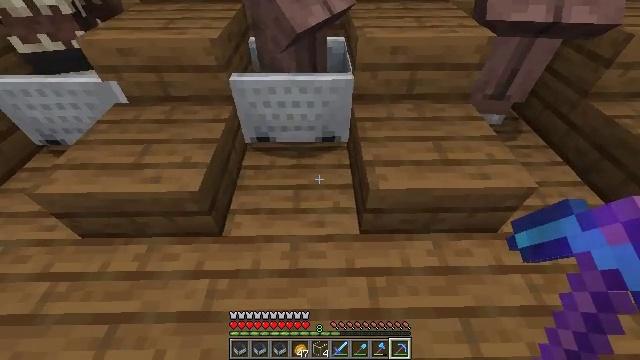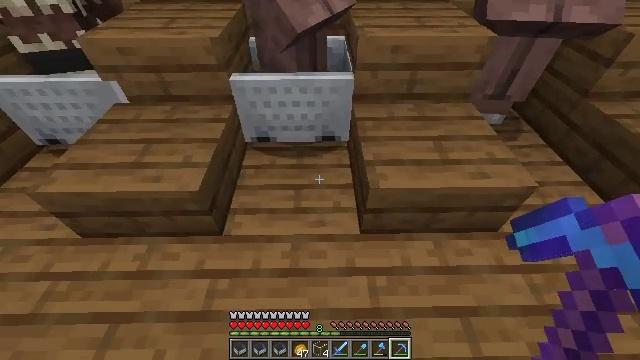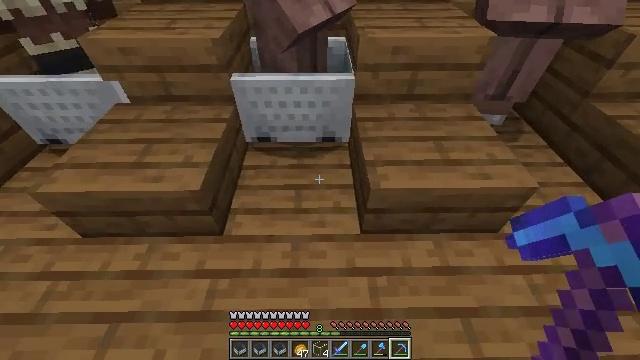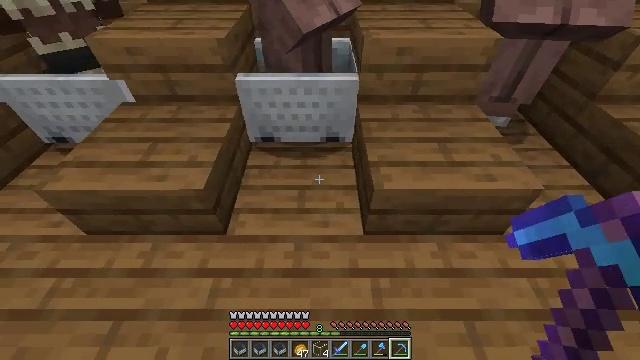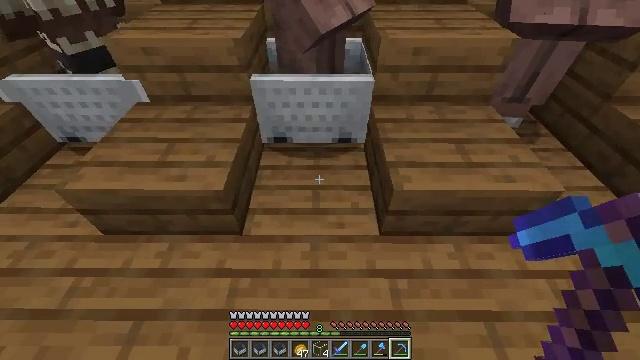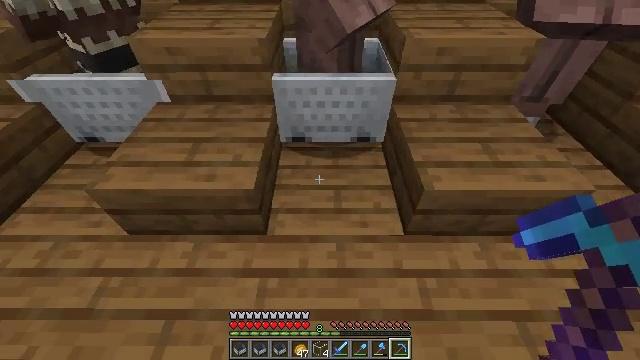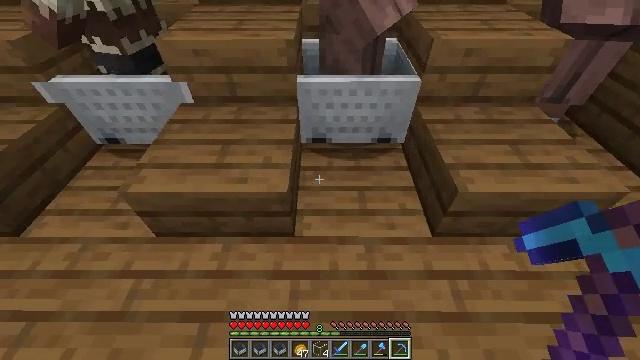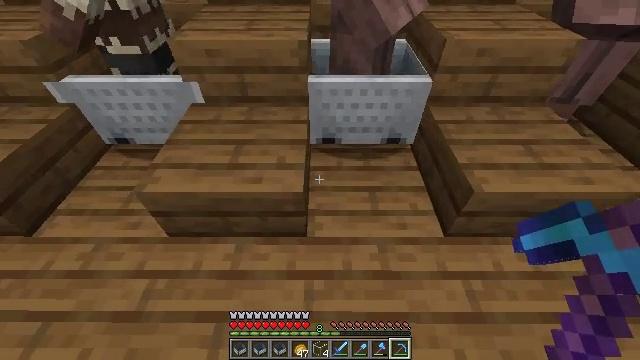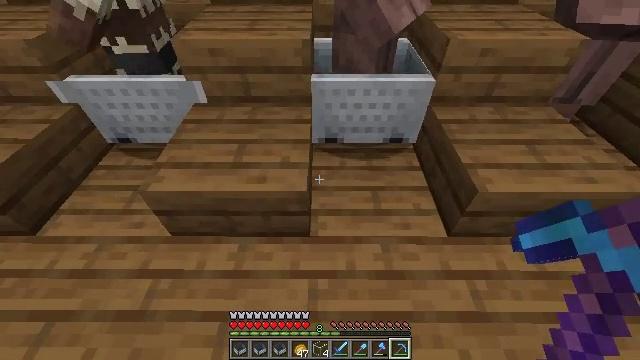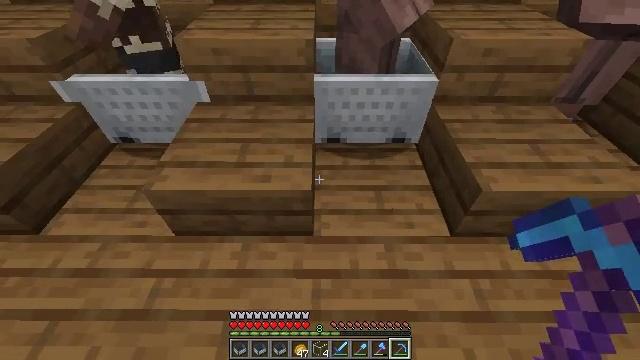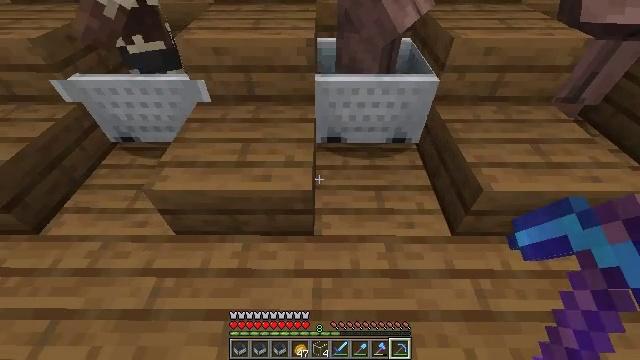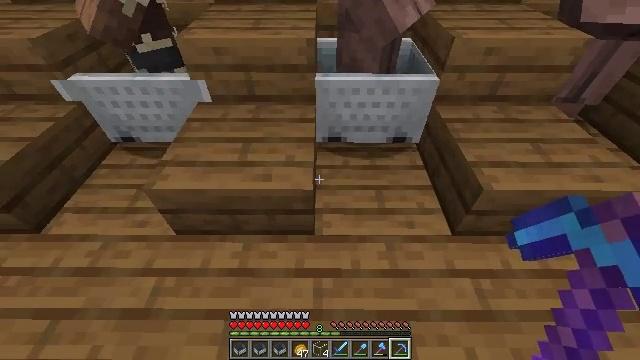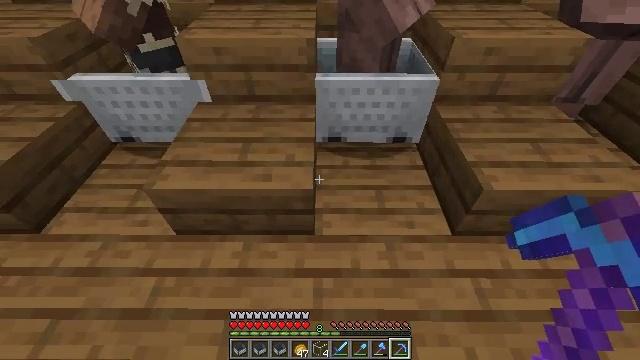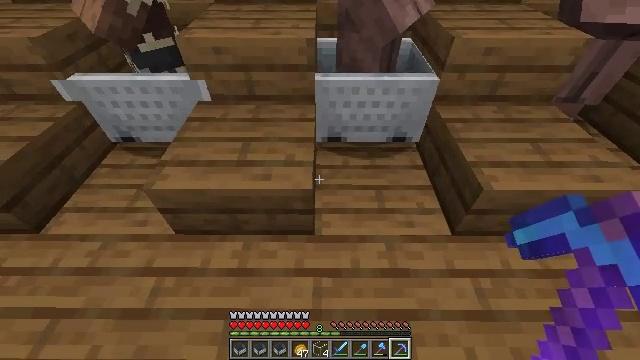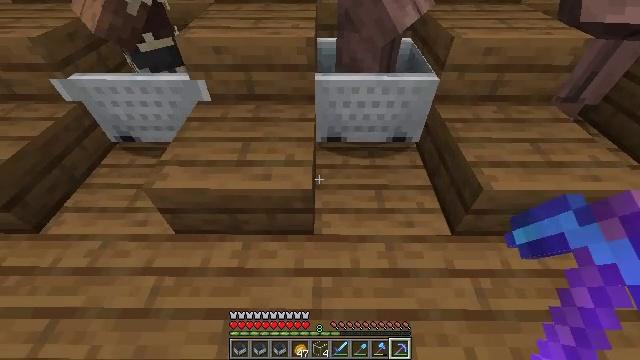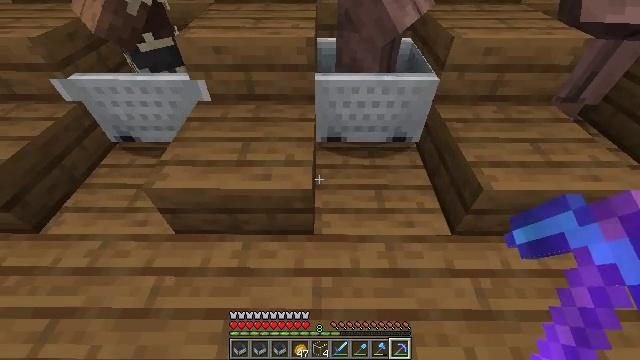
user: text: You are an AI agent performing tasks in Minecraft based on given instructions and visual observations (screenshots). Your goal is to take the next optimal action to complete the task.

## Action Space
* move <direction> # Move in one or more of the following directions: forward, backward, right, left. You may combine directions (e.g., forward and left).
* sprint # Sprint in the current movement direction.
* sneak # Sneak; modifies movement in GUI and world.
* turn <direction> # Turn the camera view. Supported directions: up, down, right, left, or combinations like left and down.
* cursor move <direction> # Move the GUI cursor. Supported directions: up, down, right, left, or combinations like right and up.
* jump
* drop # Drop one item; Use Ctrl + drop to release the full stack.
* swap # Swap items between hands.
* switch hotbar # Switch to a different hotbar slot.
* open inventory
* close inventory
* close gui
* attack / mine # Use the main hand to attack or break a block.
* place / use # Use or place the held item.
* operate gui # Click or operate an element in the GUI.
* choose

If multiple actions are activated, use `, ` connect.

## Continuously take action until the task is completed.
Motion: motion action
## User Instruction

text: Remove a spruce sign from the inventory.
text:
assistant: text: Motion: no_op
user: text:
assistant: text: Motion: no_op
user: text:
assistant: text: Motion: move left
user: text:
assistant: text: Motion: move left
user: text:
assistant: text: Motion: move left
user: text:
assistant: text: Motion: no_op
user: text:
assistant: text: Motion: no_op
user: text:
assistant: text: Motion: no_op
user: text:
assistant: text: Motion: no_op
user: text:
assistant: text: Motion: no_op
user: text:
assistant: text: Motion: no_op
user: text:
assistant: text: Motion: no_op
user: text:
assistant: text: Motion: no_op
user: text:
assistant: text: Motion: no_op
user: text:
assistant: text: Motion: no_op
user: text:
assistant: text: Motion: no_op
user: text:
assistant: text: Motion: turn right
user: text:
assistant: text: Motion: no_op
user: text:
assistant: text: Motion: move right
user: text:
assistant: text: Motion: move right
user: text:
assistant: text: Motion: no_op
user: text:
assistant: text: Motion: turn left
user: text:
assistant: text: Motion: no_op
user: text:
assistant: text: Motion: no_op
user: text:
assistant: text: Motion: no_op
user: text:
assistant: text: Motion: no_op
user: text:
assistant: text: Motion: turn left
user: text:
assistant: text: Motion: turn left
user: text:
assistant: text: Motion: turn left and up
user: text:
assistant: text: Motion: no_op